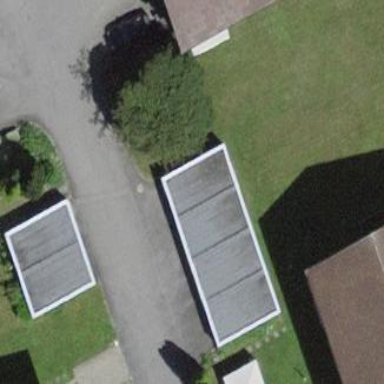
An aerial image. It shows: Group of garages.